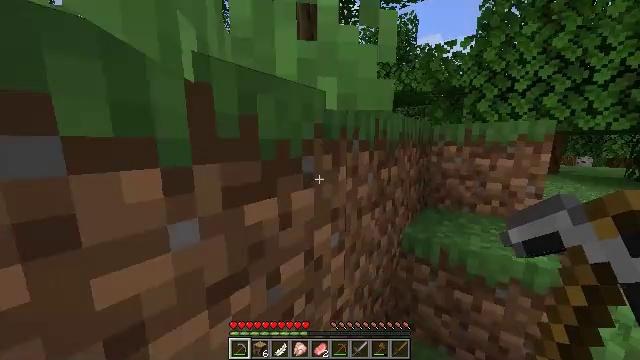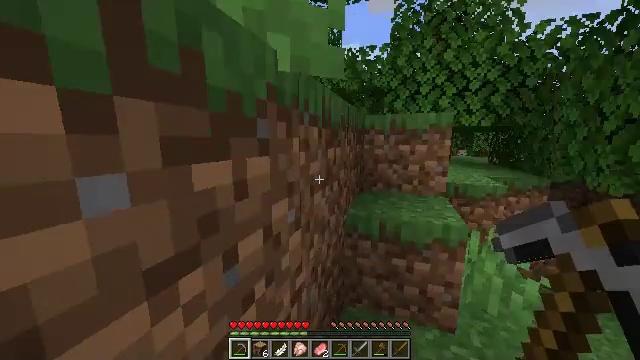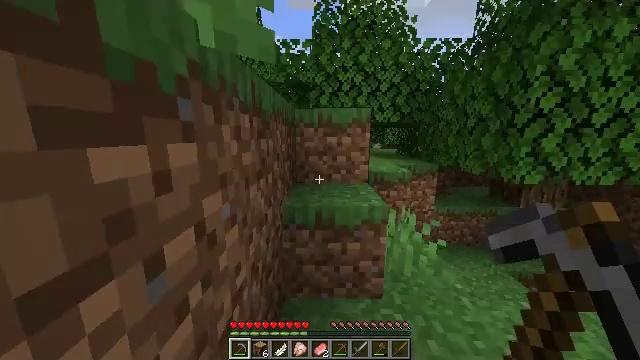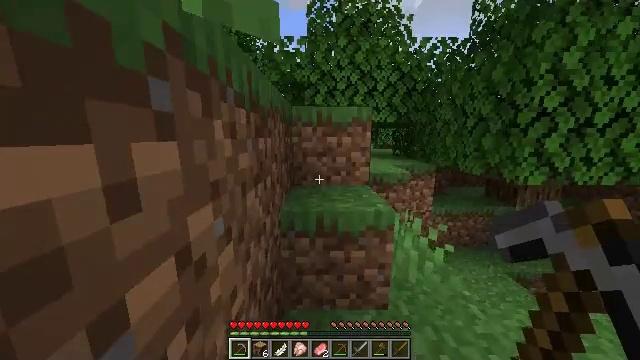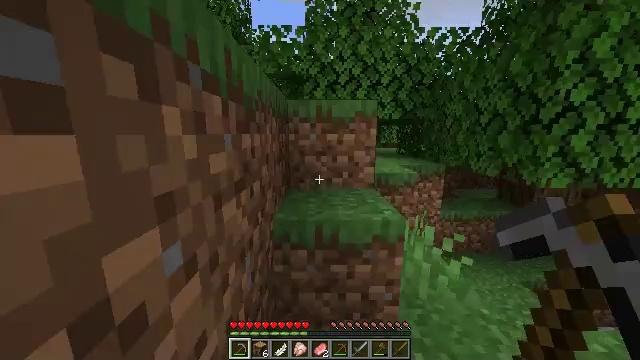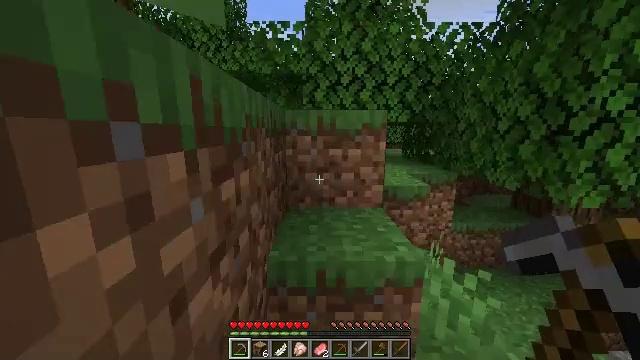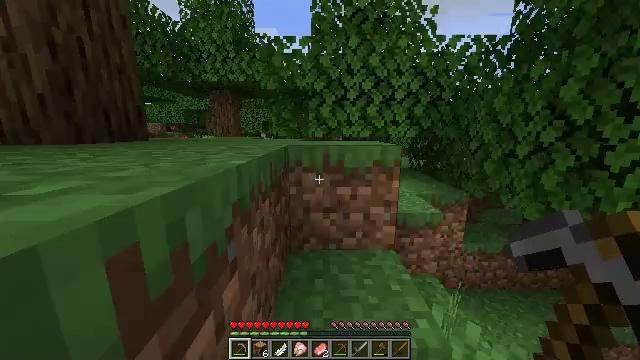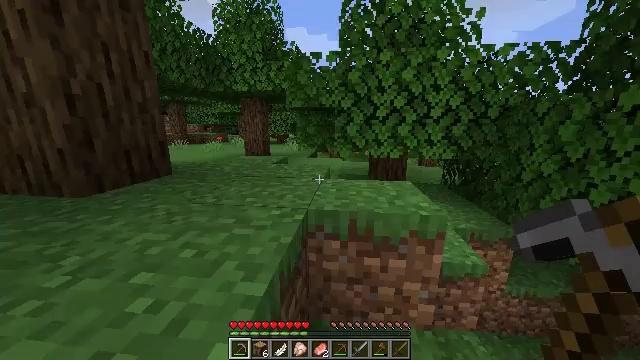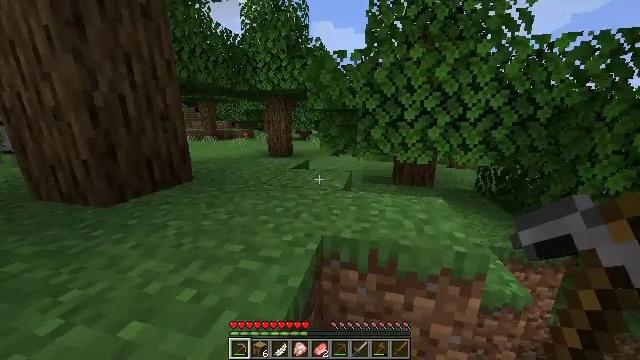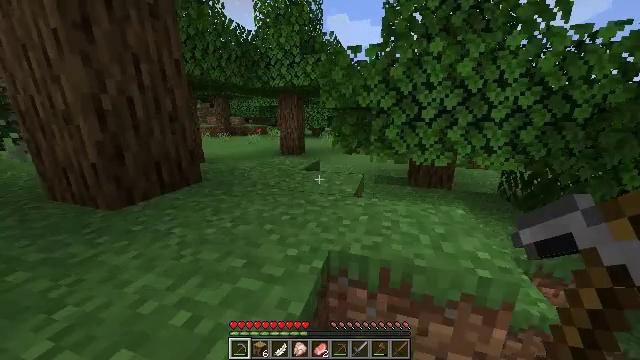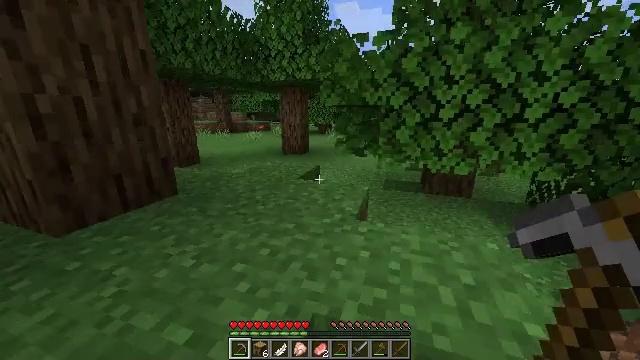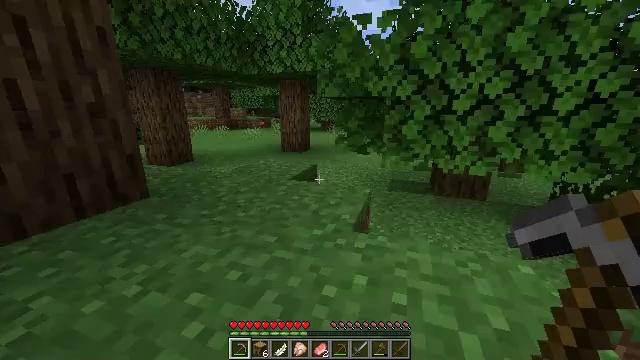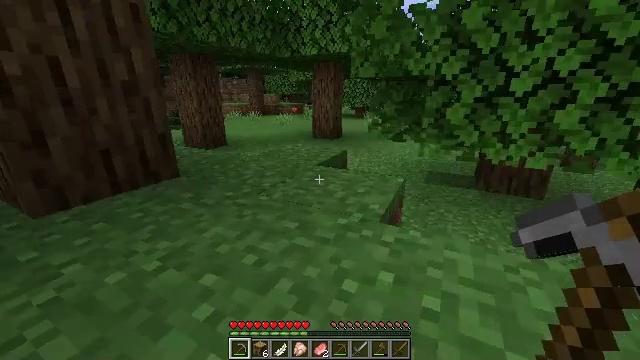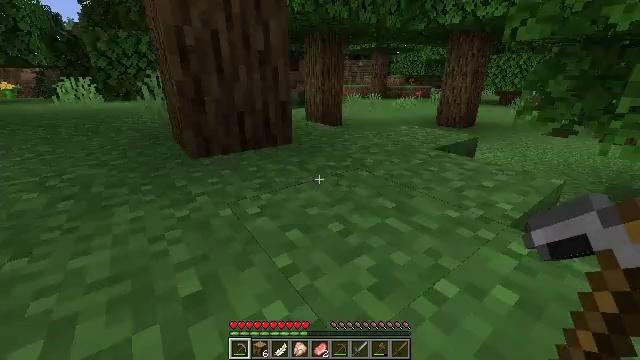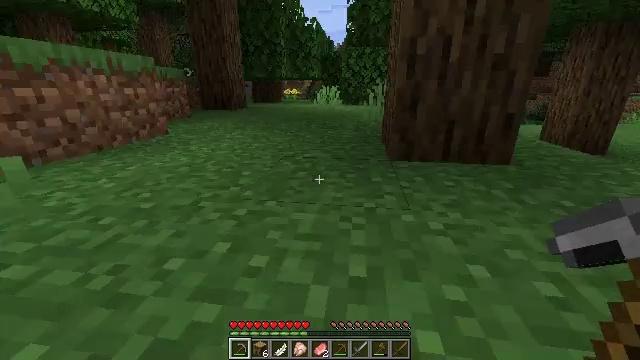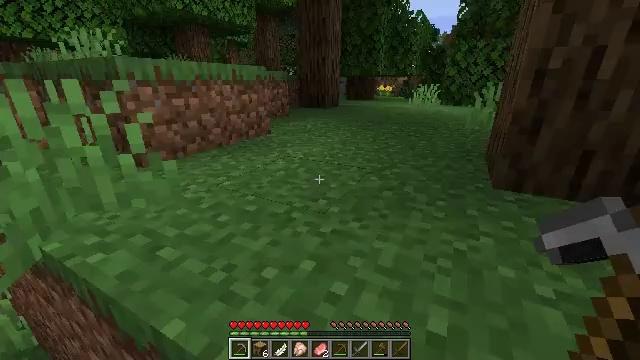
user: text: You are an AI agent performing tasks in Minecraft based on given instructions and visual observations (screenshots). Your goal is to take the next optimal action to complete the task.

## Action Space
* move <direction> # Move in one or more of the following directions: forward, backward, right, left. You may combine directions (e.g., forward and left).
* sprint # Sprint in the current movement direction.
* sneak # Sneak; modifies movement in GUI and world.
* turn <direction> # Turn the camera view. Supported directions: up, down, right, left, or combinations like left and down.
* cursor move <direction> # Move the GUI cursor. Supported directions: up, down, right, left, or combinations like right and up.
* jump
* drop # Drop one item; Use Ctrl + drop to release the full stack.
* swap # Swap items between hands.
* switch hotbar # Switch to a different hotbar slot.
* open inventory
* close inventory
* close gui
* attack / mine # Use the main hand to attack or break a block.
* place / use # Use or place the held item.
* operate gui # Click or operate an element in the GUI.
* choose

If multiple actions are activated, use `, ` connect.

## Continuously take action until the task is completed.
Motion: motion action
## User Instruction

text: Collect some oak leaves.
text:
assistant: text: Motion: move forward, sprint, turn right
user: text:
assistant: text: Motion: move forward, sprint, turn right and down
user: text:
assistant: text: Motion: move forward, sprint, turn right
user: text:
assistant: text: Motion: move forward, sprint
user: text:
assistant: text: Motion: move forward, sprint, jump
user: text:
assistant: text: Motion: move forward, sprint, turn left, jump
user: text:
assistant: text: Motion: move forward, sprint, turn left and down, jump
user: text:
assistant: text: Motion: move forward, sprint, turn left and down, jump
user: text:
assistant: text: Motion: move forward, sprint, turn left, jump
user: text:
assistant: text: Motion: move forward, sprint, turn left, jump
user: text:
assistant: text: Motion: move forward, sprint
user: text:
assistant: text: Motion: move forward, sprint, turn left and down
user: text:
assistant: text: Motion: move forward, sprint, turn left and down
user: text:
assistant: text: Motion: move forward, sprint, turn left and up
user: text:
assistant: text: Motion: move forward, sprint, turn left and down, jump
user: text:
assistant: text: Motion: move forward, sprint, jump
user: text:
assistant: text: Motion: move forward, sprint, jump
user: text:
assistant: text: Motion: move forward, sprint, turn left and down, jump
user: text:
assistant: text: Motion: move forward, sprint, turn left and down, jump
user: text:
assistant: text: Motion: move forward, sprint, turn left and down
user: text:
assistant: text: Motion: move forward, sprint, turn left
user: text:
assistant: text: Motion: move forward, sprint
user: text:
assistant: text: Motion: move forward, sprint
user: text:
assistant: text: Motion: move forward, sprint, turn right
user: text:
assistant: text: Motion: move forward, sprint, turn right and up
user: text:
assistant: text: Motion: move forward, sprint, turn right and up
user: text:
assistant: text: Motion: move forward, sprint, turn right
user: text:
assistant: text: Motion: move forward, sprint, jump
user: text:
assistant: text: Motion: move forward, sprint, jump
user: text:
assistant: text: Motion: move forward, sprint, jump